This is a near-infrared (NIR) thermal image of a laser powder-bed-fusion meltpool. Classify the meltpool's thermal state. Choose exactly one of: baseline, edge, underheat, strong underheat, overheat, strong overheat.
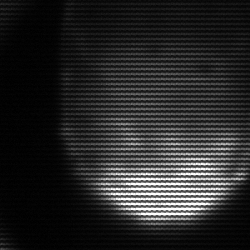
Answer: edge